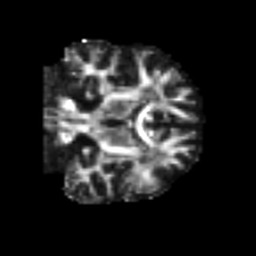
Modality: FA
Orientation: coronal
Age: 72
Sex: male
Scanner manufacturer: siemens
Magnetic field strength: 3 T
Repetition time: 4.987 s
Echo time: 0.0792 s